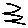
Label: zigzag